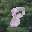
Label: 8